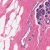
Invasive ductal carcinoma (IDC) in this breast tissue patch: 0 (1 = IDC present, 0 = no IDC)